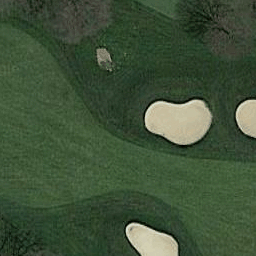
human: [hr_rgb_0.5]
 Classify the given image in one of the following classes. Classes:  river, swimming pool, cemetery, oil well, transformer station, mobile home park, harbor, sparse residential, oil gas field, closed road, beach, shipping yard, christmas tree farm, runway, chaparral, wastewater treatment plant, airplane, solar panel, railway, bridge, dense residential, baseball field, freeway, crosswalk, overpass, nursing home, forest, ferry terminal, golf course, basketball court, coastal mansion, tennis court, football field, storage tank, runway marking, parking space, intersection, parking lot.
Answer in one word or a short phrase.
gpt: golf course